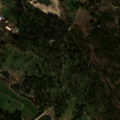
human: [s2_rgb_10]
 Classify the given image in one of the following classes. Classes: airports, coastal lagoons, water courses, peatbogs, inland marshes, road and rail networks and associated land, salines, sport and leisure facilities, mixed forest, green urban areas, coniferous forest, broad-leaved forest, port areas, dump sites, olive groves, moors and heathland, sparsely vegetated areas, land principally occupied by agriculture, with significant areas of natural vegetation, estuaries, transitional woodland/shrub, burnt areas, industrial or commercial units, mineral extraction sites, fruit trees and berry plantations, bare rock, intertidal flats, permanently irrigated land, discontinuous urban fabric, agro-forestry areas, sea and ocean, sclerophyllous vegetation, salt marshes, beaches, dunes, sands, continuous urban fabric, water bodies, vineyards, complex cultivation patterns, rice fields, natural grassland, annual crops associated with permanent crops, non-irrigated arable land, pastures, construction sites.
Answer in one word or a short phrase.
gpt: non-irrigated arable land, permanently irrigated land, pastures, complex cultivation patterns, agro-forestry areas, mixed forest